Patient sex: M
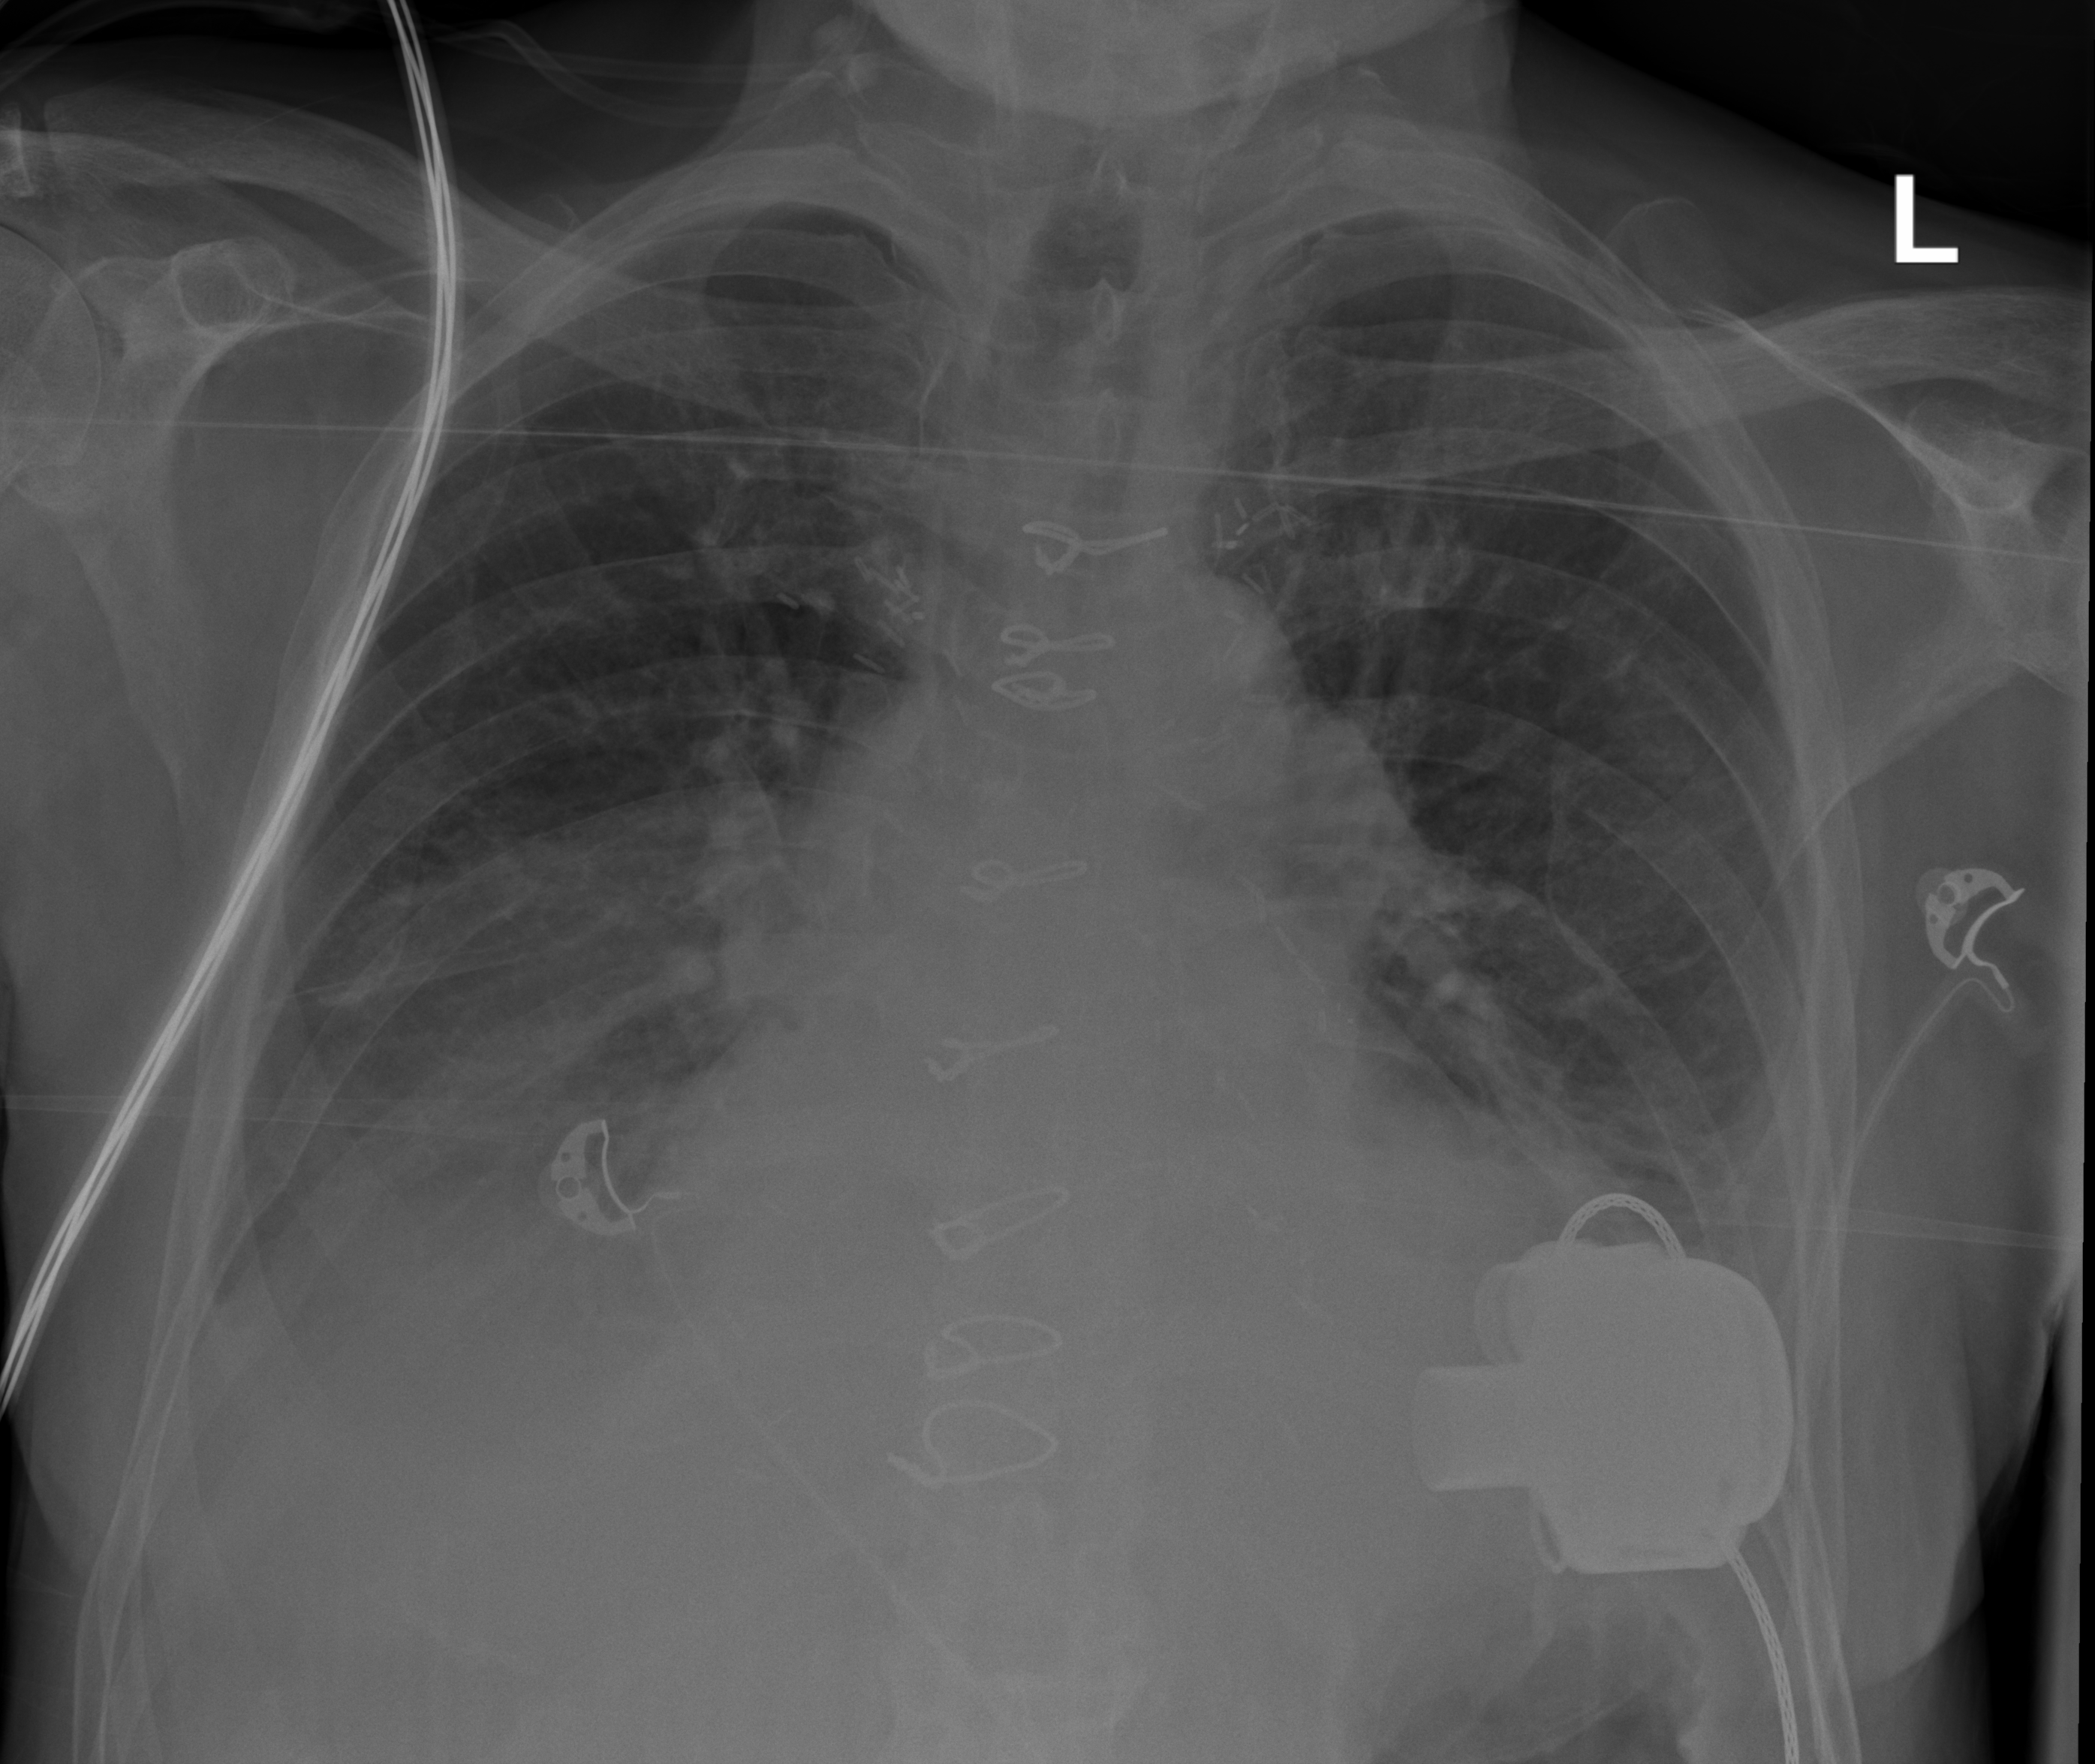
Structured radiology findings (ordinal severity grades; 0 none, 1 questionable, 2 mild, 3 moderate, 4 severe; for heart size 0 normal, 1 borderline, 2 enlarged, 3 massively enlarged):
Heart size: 2
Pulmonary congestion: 2
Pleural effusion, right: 3
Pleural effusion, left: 3
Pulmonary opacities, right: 2
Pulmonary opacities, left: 2
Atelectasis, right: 2
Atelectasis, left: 2